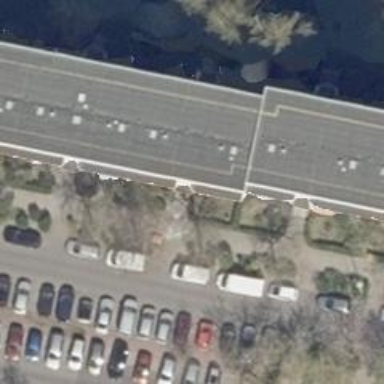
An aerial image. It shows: Footway with concrete surface.